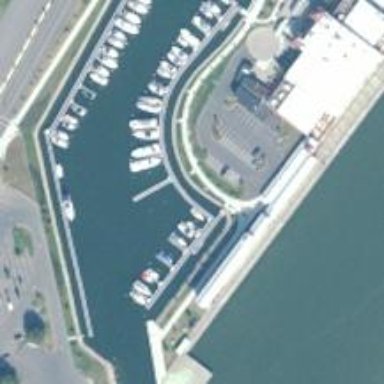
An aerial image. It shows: Man-made pier.